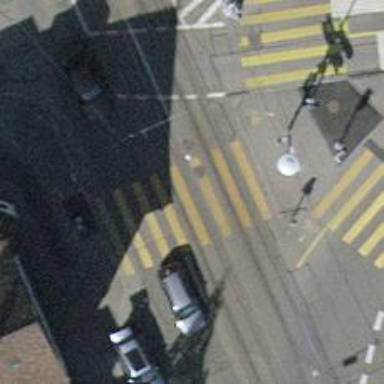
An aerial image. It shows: Zebra crossing with traffic signals.